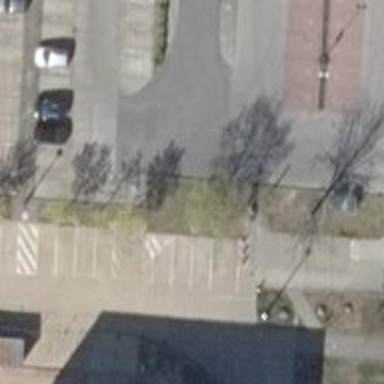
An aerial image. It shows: Road serving as parking aisle.